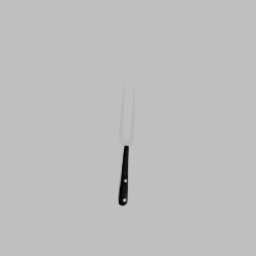
Label: tools